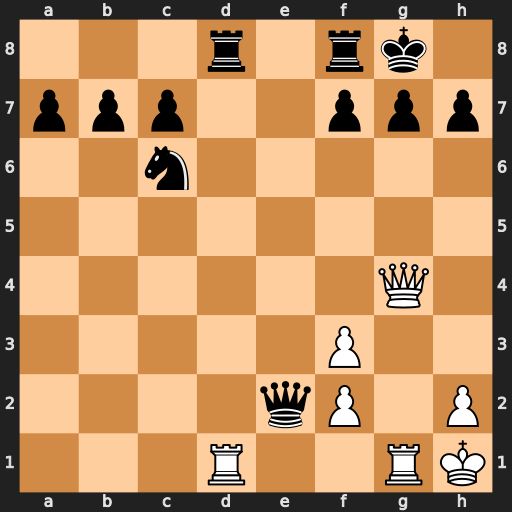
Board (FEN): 3r1rk1/ppp2ppp/2n5/8/6Q1/5P2/4qP1P/3R2RK
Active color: w
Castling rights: -
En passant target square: -
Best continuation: Qxg7#